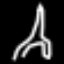
Label: The Eiffel Tower